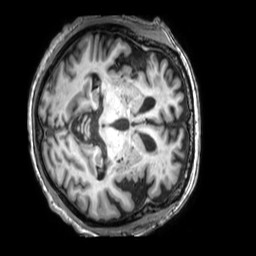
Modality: T1w
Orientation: axial
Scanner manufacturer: philips
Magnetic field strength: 3 T
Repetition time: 0.00989 s
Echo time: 0.004605 s